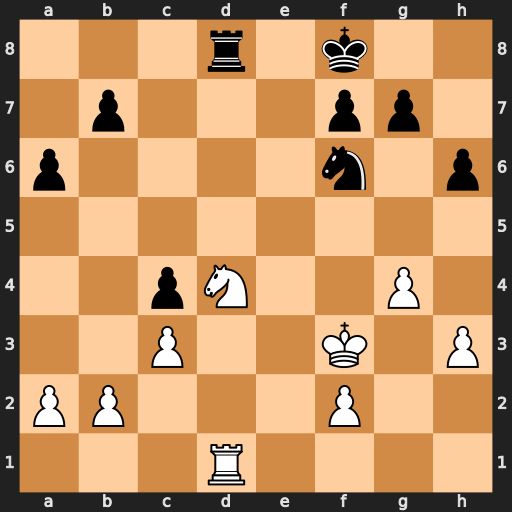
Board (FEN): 3r1k2/1p3pp1/p4n1p/8/2pN2P1/2P2K1P/PP3P2/3R4
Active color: w
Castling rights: -
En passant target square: -
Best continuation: Ne6+ fxe6 Rxd8+